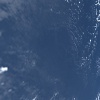
Label: water